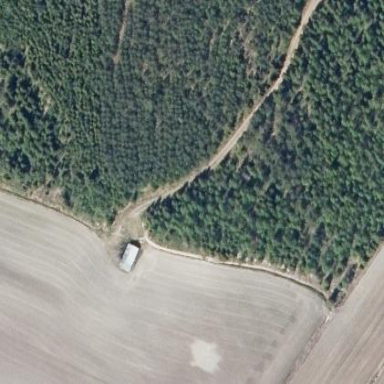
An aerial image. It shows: Scrub area noted as Corine Transitional woodland-shrub.